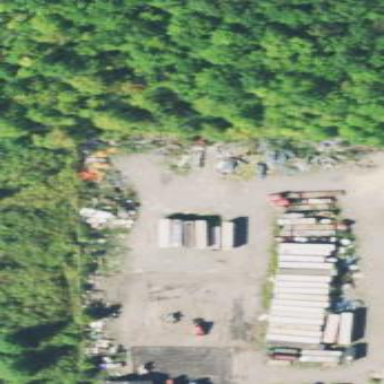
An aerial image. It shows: Scrap yard situated in industrial area.